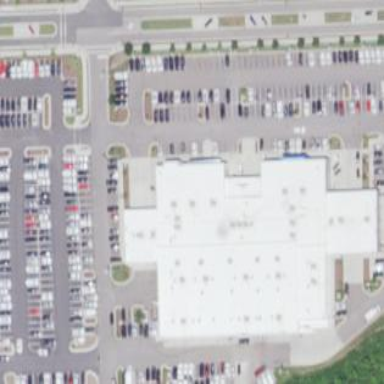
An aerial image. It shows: Retail building.